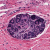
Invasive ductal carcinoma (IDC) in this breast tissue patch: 0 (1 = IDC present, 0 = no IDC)